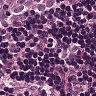
Metastatic tissue present: yes